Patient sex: M
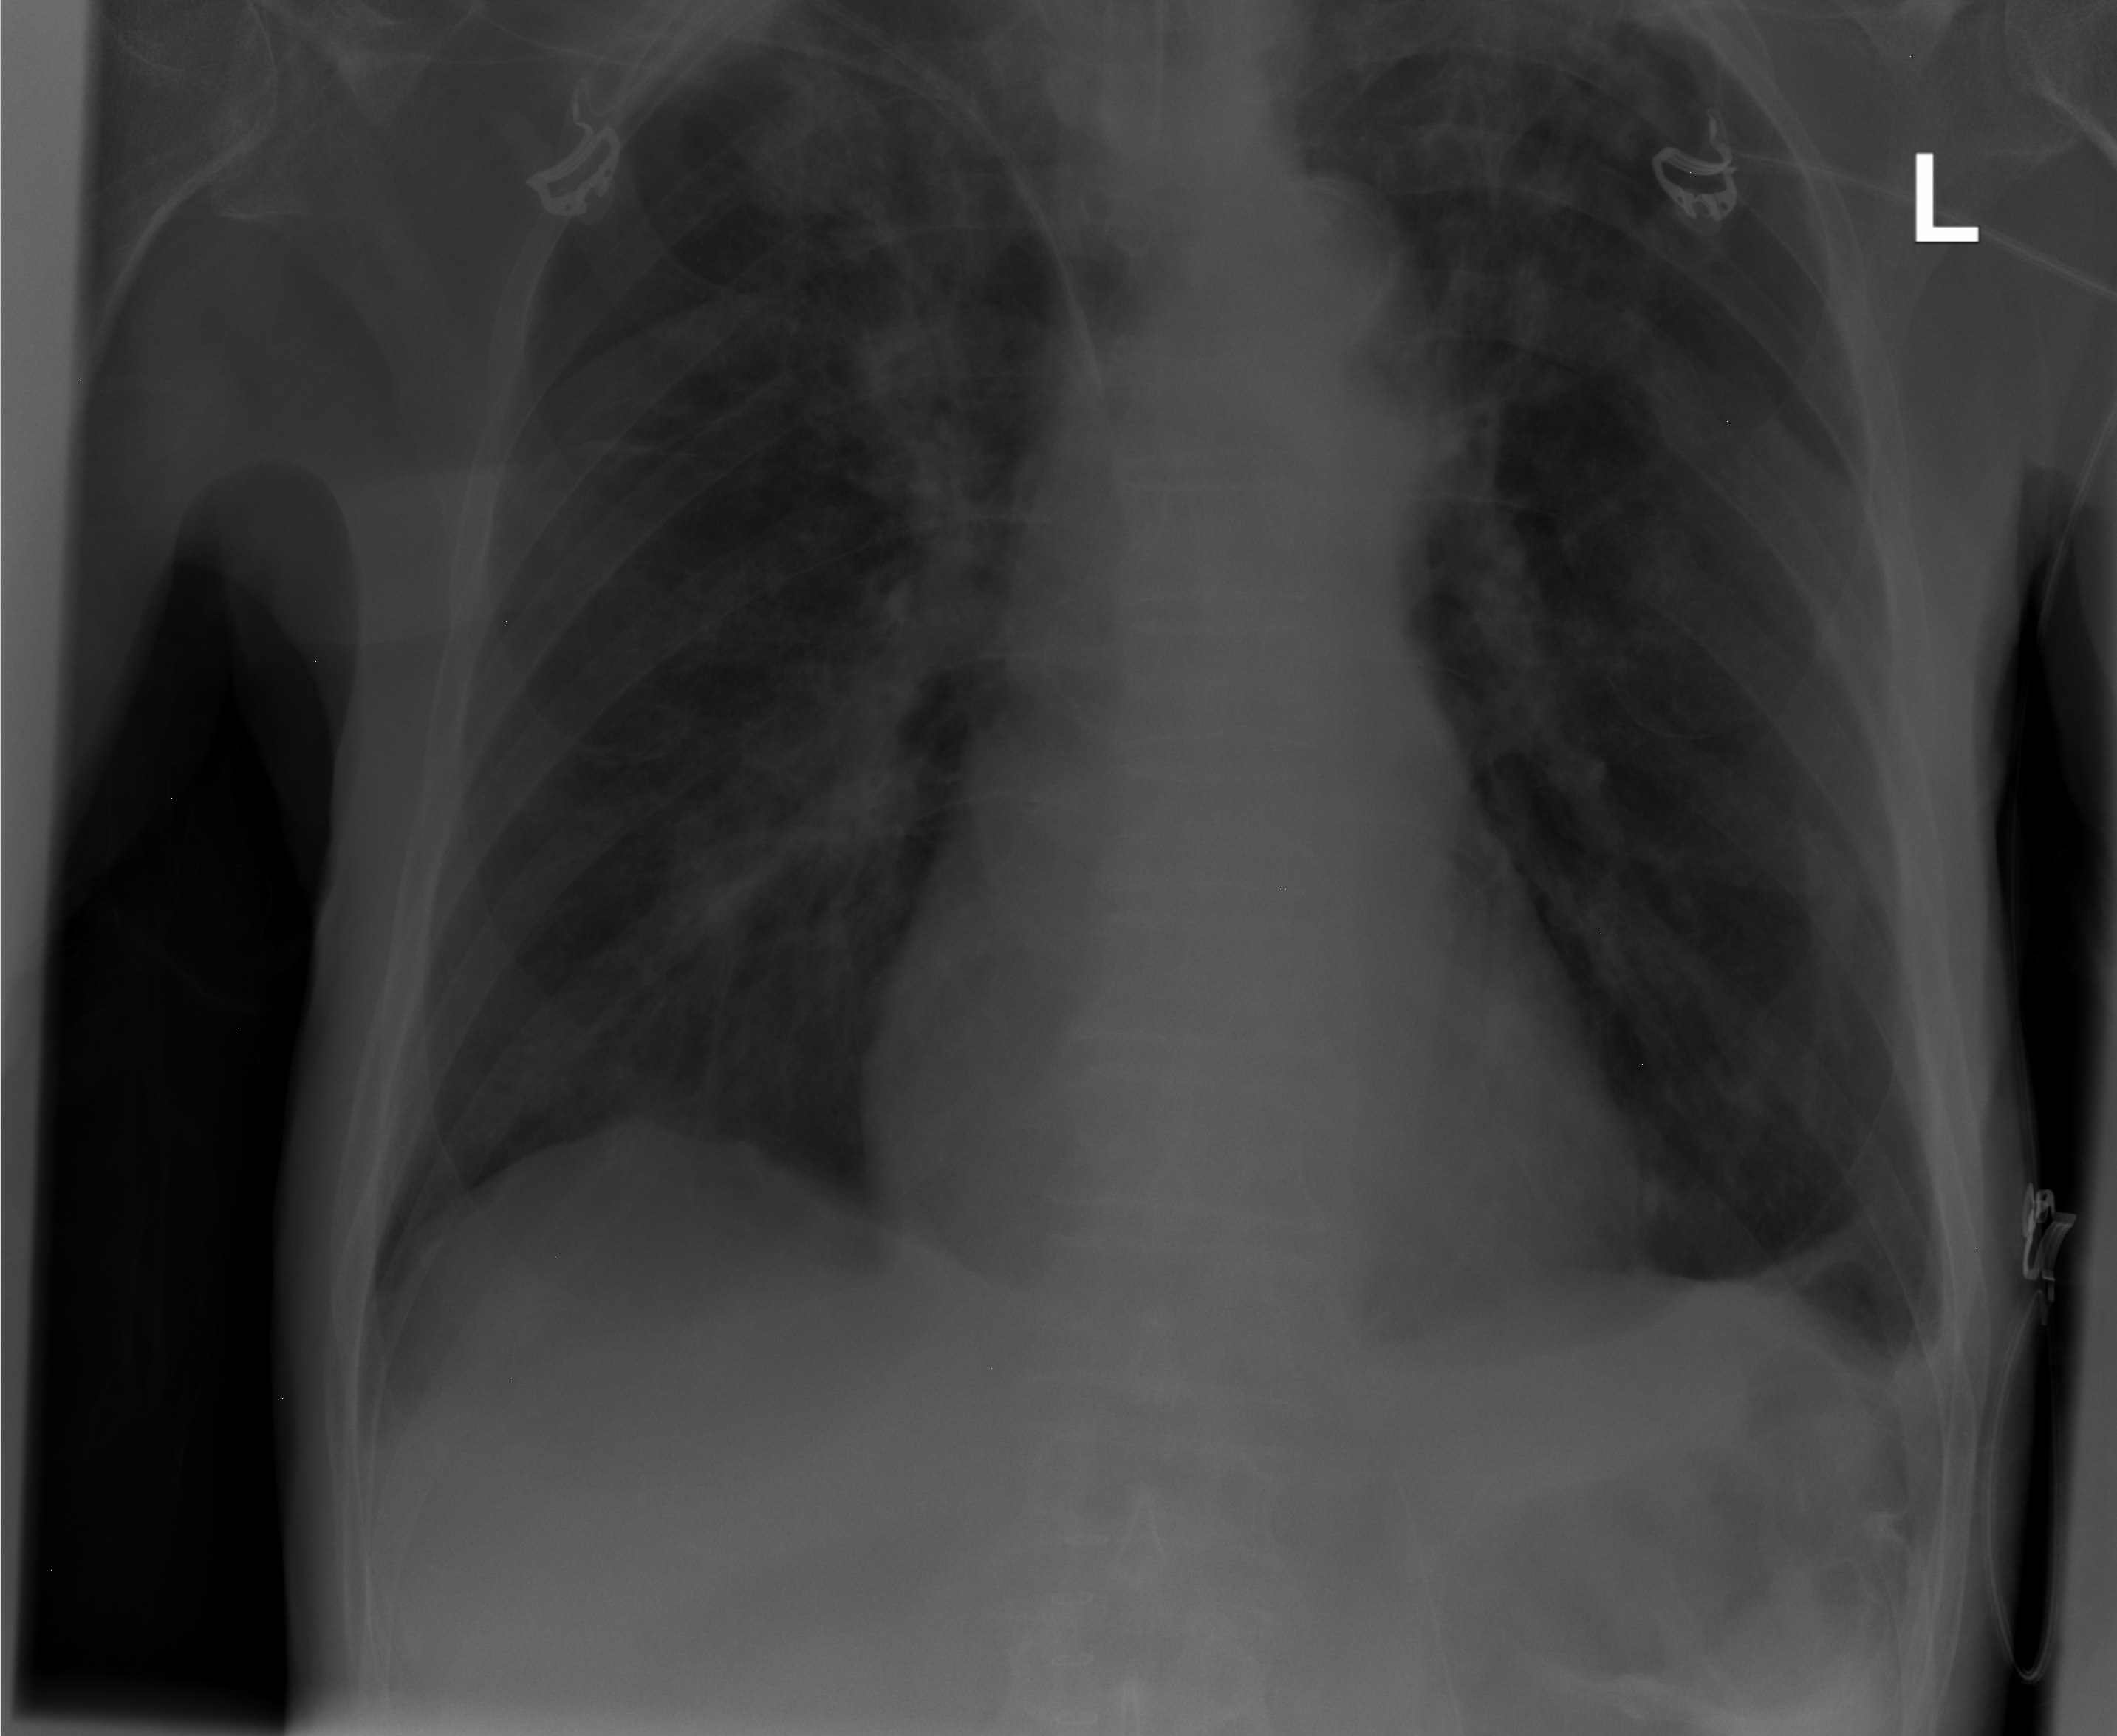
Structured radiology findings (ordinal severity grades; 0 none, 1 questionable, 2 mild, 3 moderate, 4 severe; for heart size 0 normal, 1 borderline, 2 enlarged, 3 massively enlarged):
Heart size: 0
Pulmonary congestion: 0
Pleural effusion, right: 0
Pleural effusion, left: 0
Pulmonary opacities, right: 1
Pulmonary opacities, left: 0
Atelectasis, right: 2
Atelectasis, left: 1